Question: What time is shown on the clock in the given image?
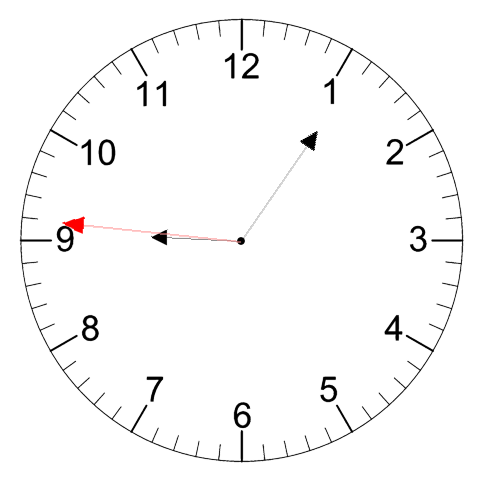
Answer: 09:05:46